高三 · 图论
如图是某工厂从工程设计 $\mathrm{B}$ 到试生产 $\mathrm{H}$ 的工序流程图, 方框上方的数字为这项工序所用的天数, 则从工程设计到结束试生产需要的最短时间为 ( )

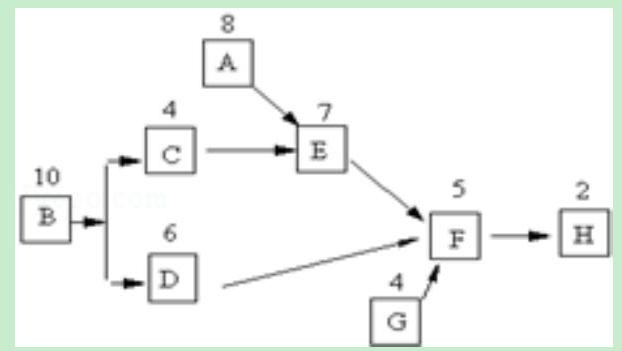
A. 22 天
B. 23 天
C. 28 天
D.以上都不对
答案: C
解析: 解答: 由已知中的工序流程图可得由 $A$ 到 $H$ 需要 $8+7+5+2=22$ 天, 由 B 经 C 到 $H$ 需要
$10+4+7+5+2=28$ 天; 由 $B$ 经 $D$ 到 H 需要 $10+6+5+2=23$ 天;由 $G$ 到 H 需要 $4+5+2=11$ 天;而从工程设计到结束试生产需要的最短时间为这几个时间中的最大值, 故从工程设计到结束试生产需要的最短时间为 28 天,故选 C

分析: 本题主要考查了工序流程图 (即统筹图), 解决问题的关键是由已知中的工序流程图,我们可以计算出每条工程设计从开始到结束的时间, 进而根据从工程设计到结束试生产需要的最短时间为这几个时间中的最大值，得到答案.